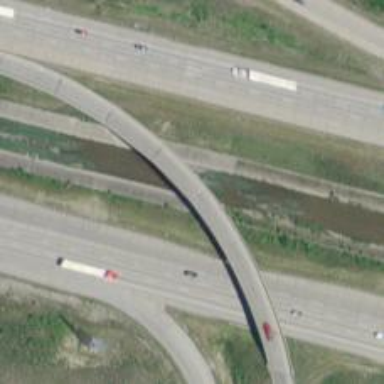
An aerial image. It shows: Concrete pier as part of grade separation bridge structure.